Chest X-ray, PA view. Patient: 60 years old, sex F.
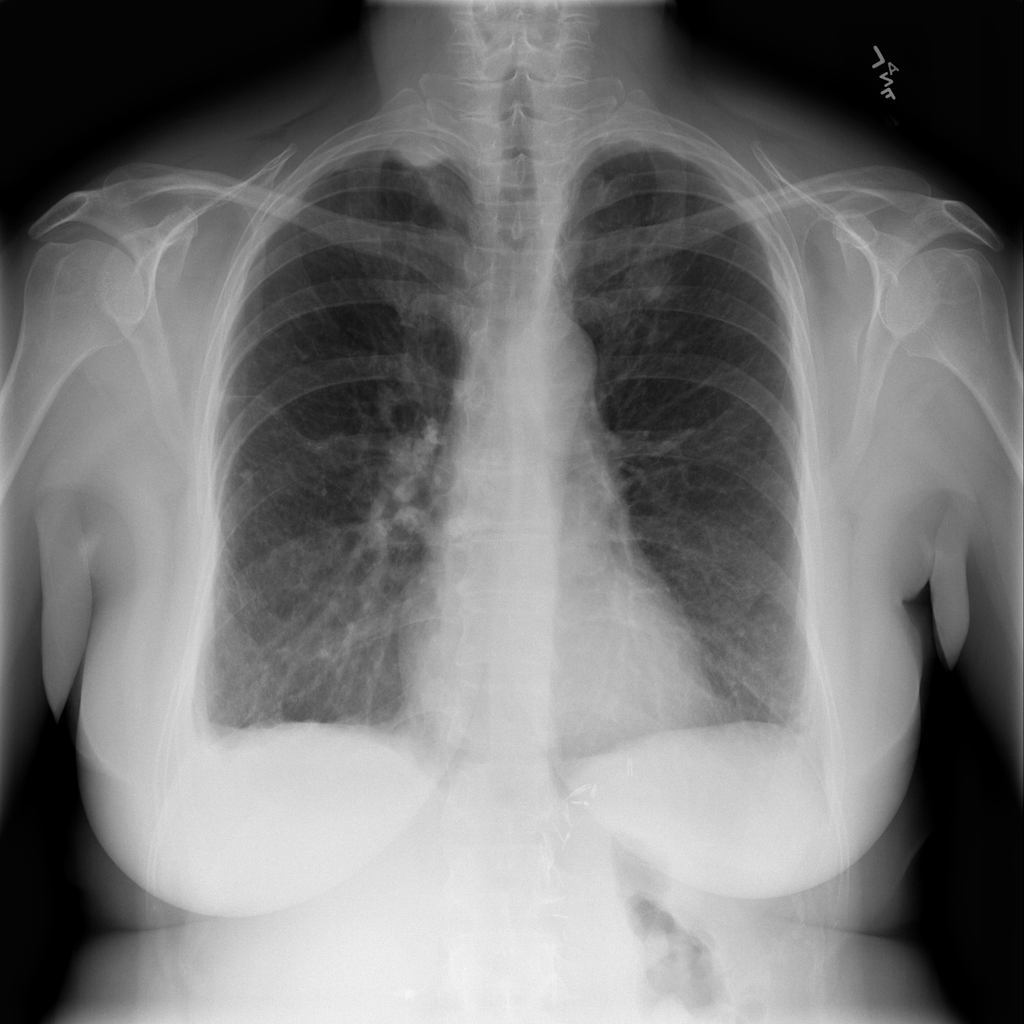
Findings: Mass, Pleural_Thickening, Pneumothorax